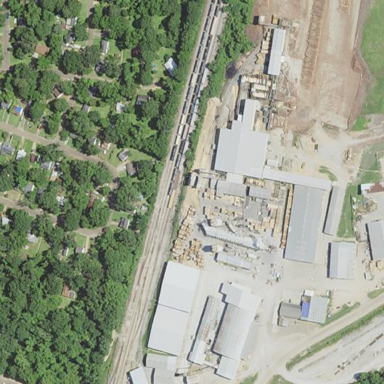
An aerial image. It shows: Industrial area with sawmill. The industrial site includes works related to sawmill operations.